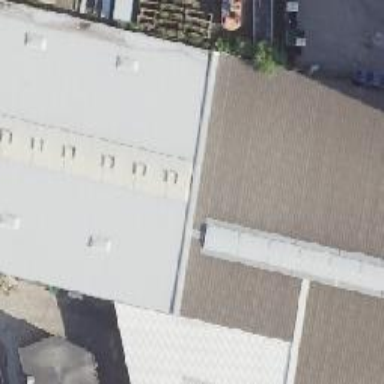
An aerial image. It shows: Commercial building.